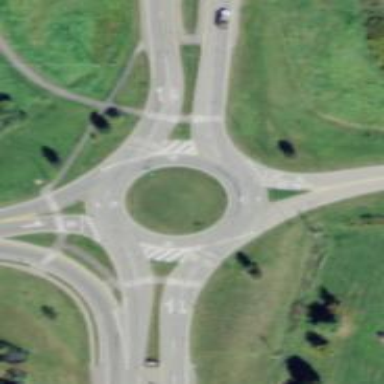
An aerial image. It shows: Roundabout at tertiary road junction.